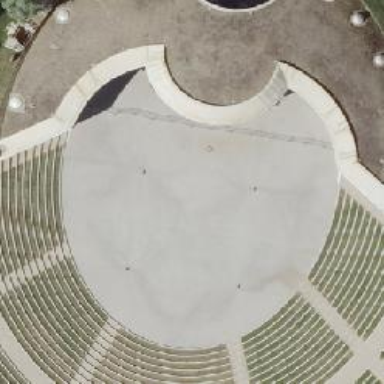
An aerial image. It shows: Theatre.